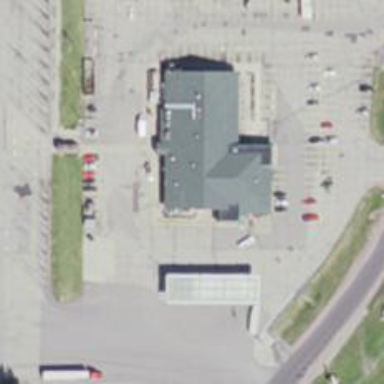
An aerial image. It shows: Convenience shop.